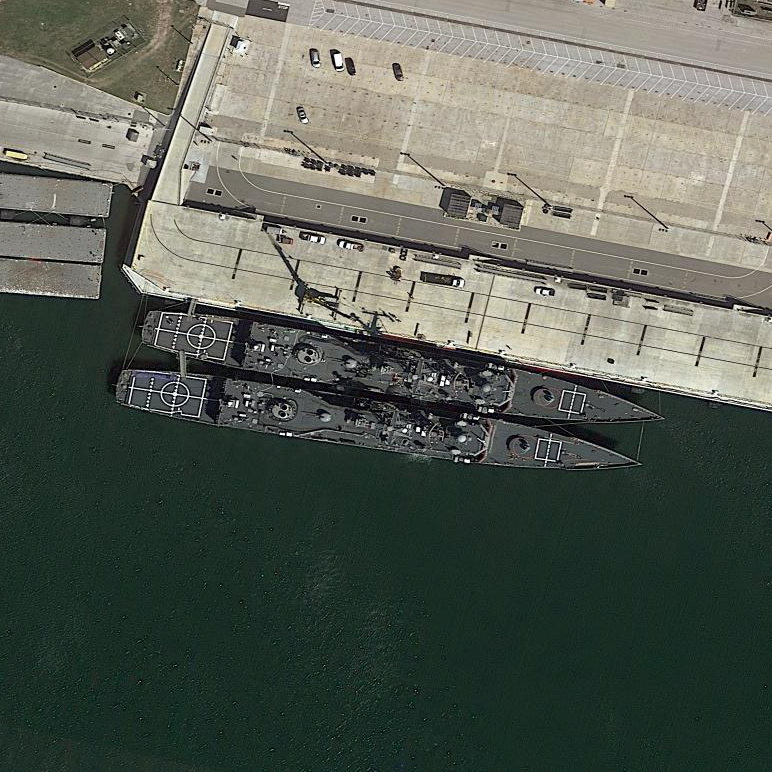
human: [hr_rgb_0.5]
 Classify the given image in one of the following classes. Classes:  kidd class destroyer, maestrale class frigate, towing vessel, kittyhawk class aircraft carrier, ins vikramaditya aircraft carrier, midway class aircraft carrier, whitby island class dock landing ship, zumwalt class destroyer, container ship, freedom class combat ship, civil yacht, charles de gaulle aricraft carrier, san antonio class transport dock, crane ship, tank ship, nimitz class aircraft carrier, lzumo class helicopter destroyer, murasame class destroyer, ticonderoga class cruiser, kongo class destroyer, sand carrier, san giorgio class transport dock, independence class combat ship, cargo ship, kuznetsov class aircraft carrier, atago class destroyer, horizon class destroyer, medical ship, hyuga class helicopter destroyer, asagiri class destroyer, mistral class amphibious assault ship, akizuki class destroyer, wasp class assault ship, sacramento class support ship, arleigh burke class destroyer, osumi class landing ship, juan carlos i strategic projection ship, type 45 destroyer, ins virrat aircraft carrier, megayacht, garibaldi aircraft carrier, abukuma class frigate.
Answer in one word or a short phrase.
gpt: Ticonderoga class cruiser